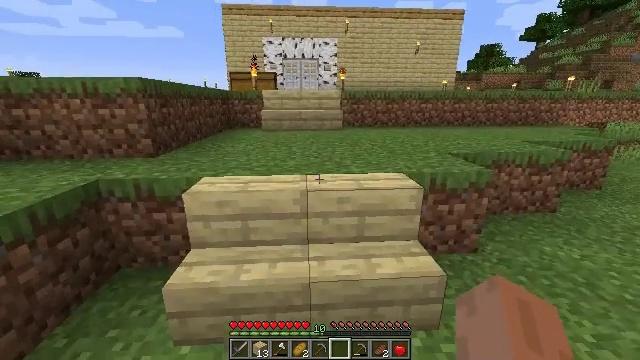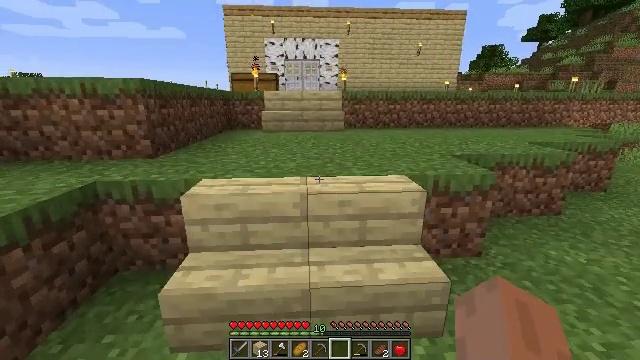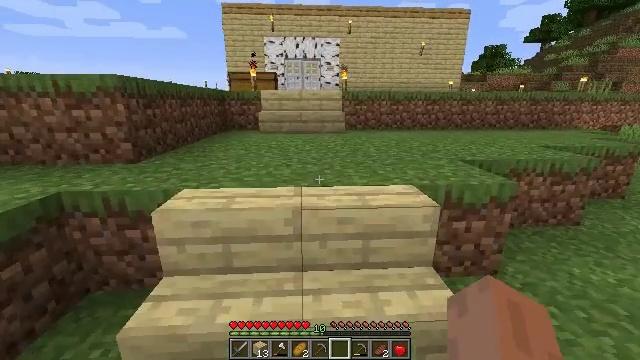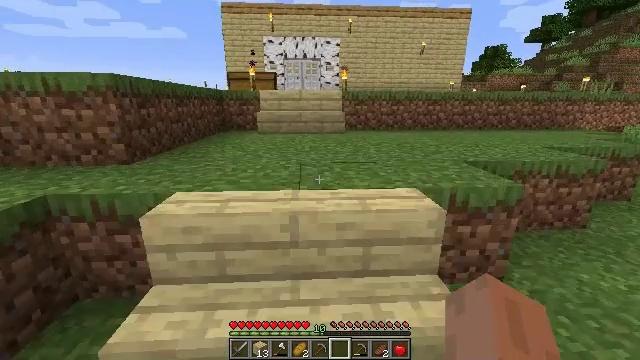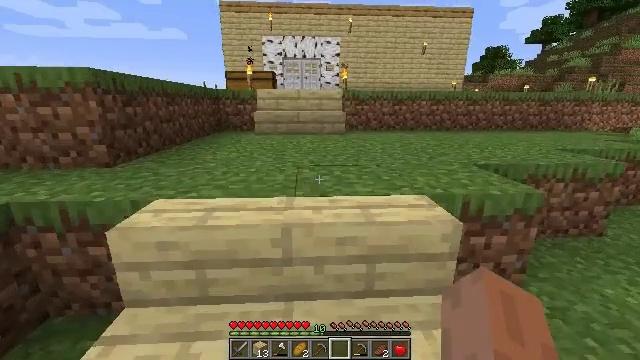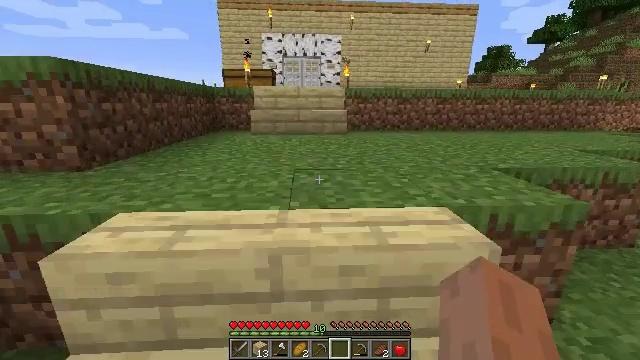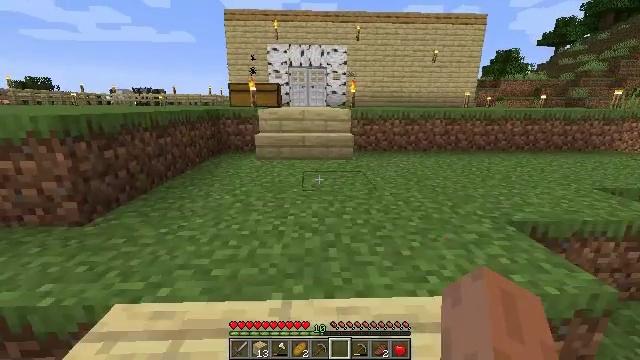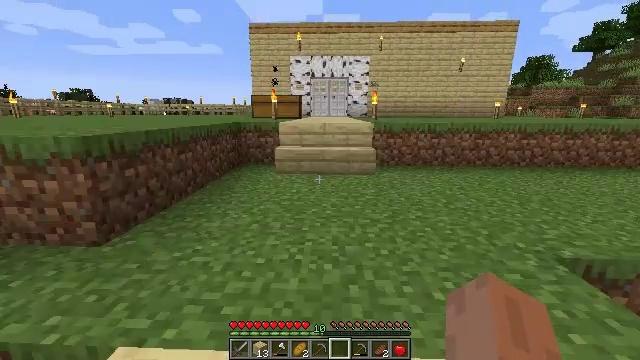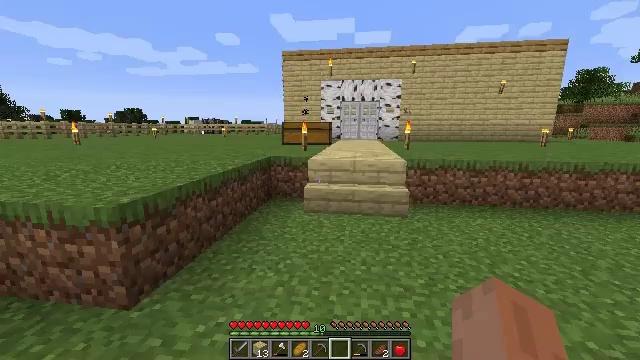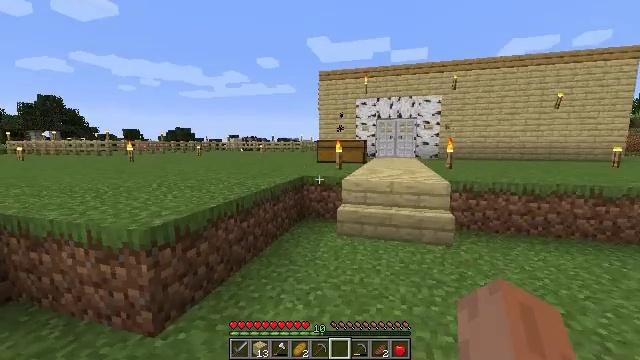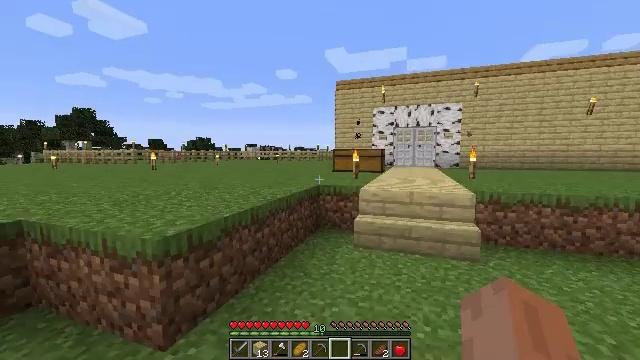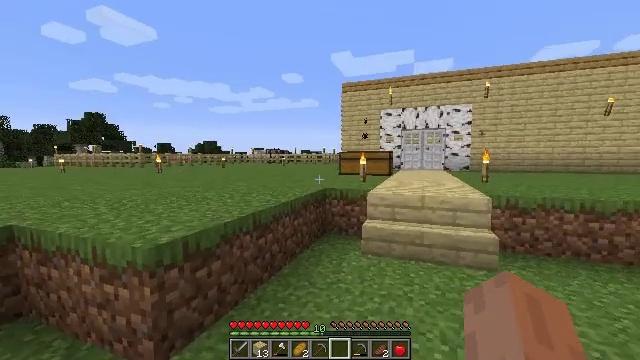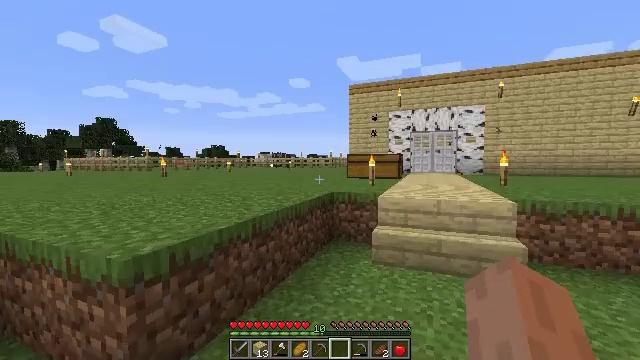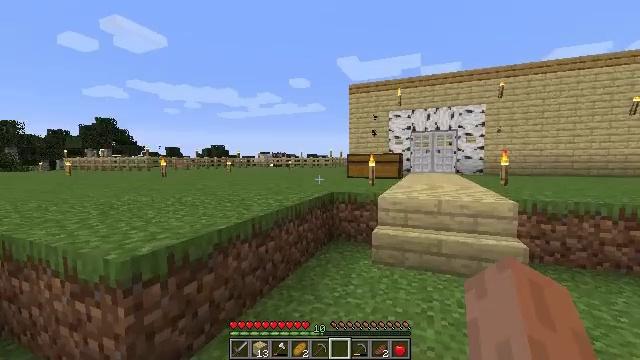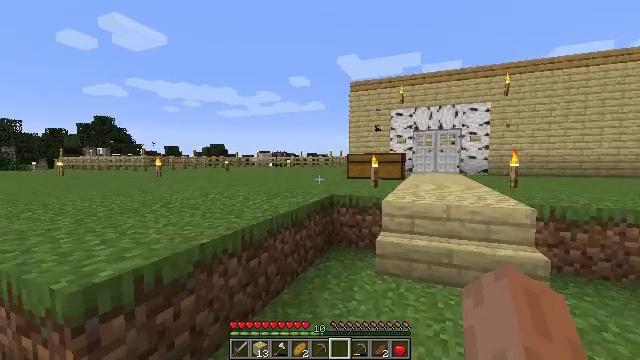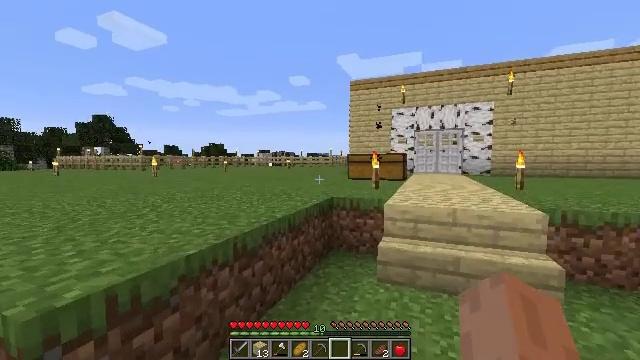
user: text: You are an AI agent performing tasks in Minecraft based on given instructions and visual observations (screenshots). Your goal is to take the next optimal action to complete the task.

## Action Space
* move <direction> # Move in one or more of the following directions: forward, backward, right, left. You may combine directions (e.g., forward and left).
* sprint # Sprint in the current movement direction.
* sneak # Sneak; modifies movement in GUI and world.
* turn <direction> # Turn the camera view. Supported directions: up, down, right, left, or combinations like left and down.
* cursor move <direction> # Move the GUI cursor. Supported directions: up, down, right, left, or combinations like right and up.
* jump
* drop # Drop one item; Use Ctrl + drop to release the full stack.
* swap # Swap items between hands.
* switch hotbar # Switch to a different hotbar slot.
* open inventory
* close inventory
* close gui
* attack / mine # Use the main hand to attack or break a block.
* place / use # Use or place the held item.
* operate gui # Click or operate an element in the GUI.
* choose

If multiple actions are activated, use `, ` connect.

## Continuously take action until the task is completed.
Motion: motion action
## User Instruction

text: Craft shears.
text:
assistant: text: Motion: move forward
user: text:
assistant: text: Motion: move forward
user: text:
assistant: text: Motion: move forward
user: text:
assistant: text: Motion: move forward
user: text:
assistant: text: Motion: move forward
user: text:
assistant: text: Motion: move forward, turn left
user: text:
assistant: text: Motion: move forward, turn left and up
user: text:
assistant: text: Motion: move forward, turn left and up
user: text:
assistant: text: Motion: move forward, turn left and up
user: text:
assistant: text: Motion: move forward, turn left and up
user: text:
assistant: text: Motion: move forward, turn left
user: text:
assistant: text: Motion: move forward, turn left
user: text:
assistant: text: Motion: move forward
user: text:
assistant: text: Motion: move forward
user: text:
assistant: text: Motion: move forward
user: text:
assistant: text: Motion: move forward
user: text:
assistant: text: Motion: move forward, turn right and down
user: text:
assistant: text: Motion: move forward, turn right
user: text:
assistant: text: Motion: move forward, turn right and down
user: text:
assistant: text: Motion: move forward, turn right
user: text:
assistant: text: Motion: move forward, turn right
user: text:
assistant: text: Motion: move forward, turn right
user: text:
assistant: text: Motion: move forward
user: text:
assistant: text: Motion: move forward
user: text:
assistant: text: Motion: move forward
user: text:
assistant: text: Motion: move forward
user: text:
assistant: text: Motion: move forward
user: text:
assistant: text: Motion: move forward, turn left
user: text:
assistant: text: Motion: move forward, turn left
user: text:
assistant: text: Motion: move forward, turn left